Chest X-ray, PA view. Patient: 52 years old, sex M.
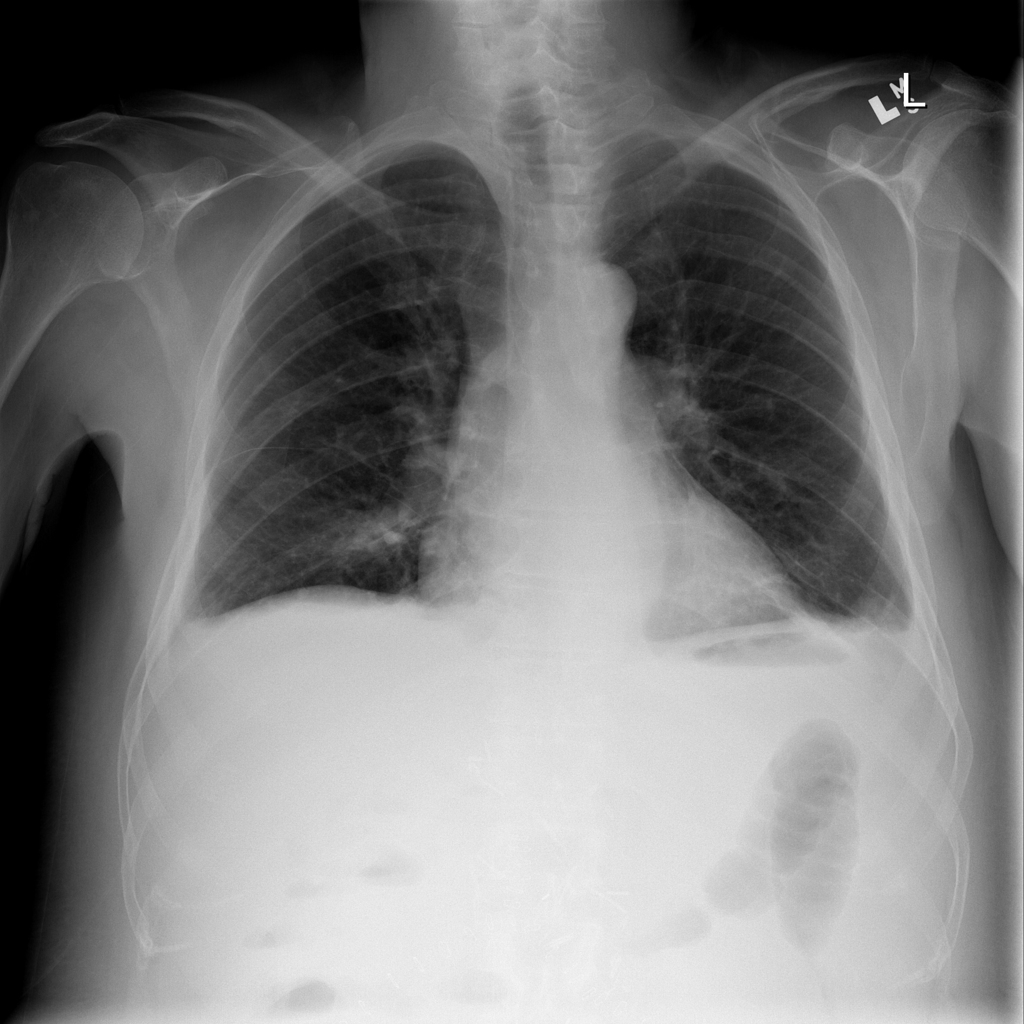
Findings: Effusion